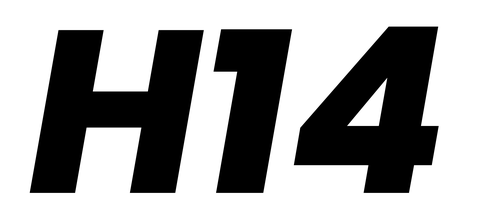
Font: Poppins-ExtraBoldItalic